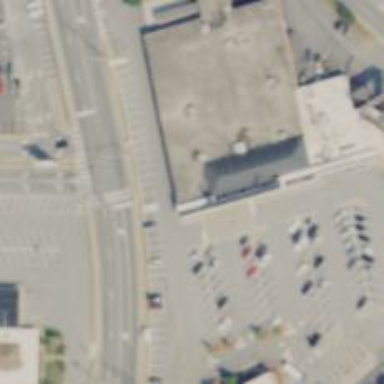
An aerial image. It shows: Mall building.